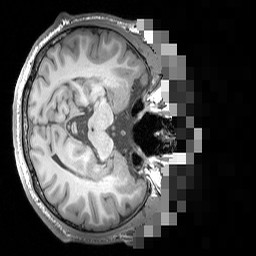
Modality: T1w
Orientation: axial
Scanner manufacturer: siemens
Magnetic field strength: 3 T
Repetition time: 1.5 s
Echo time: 0.00291 s